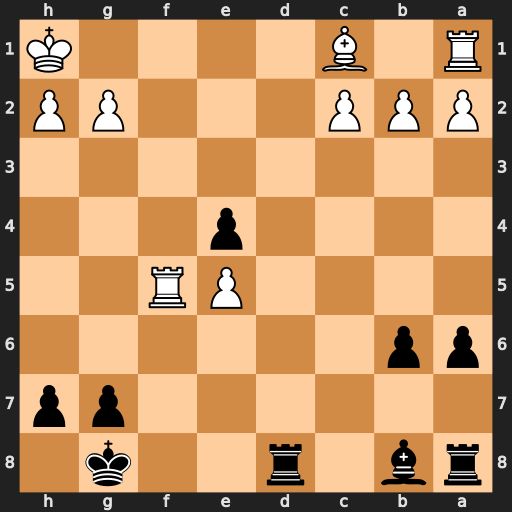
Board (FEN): rb1r2k1/6pp/pp6/4PR2/4p3/8/PPP3PP/R1B4K
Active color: b
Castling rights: -
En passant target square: -
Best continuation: Rd1+ Rf1 Rxf1#